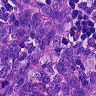
Metastatic tissue present: yes